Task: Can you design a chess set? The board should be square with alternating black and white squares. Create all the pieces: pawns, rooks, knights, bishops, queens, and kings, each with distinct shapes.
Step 164:
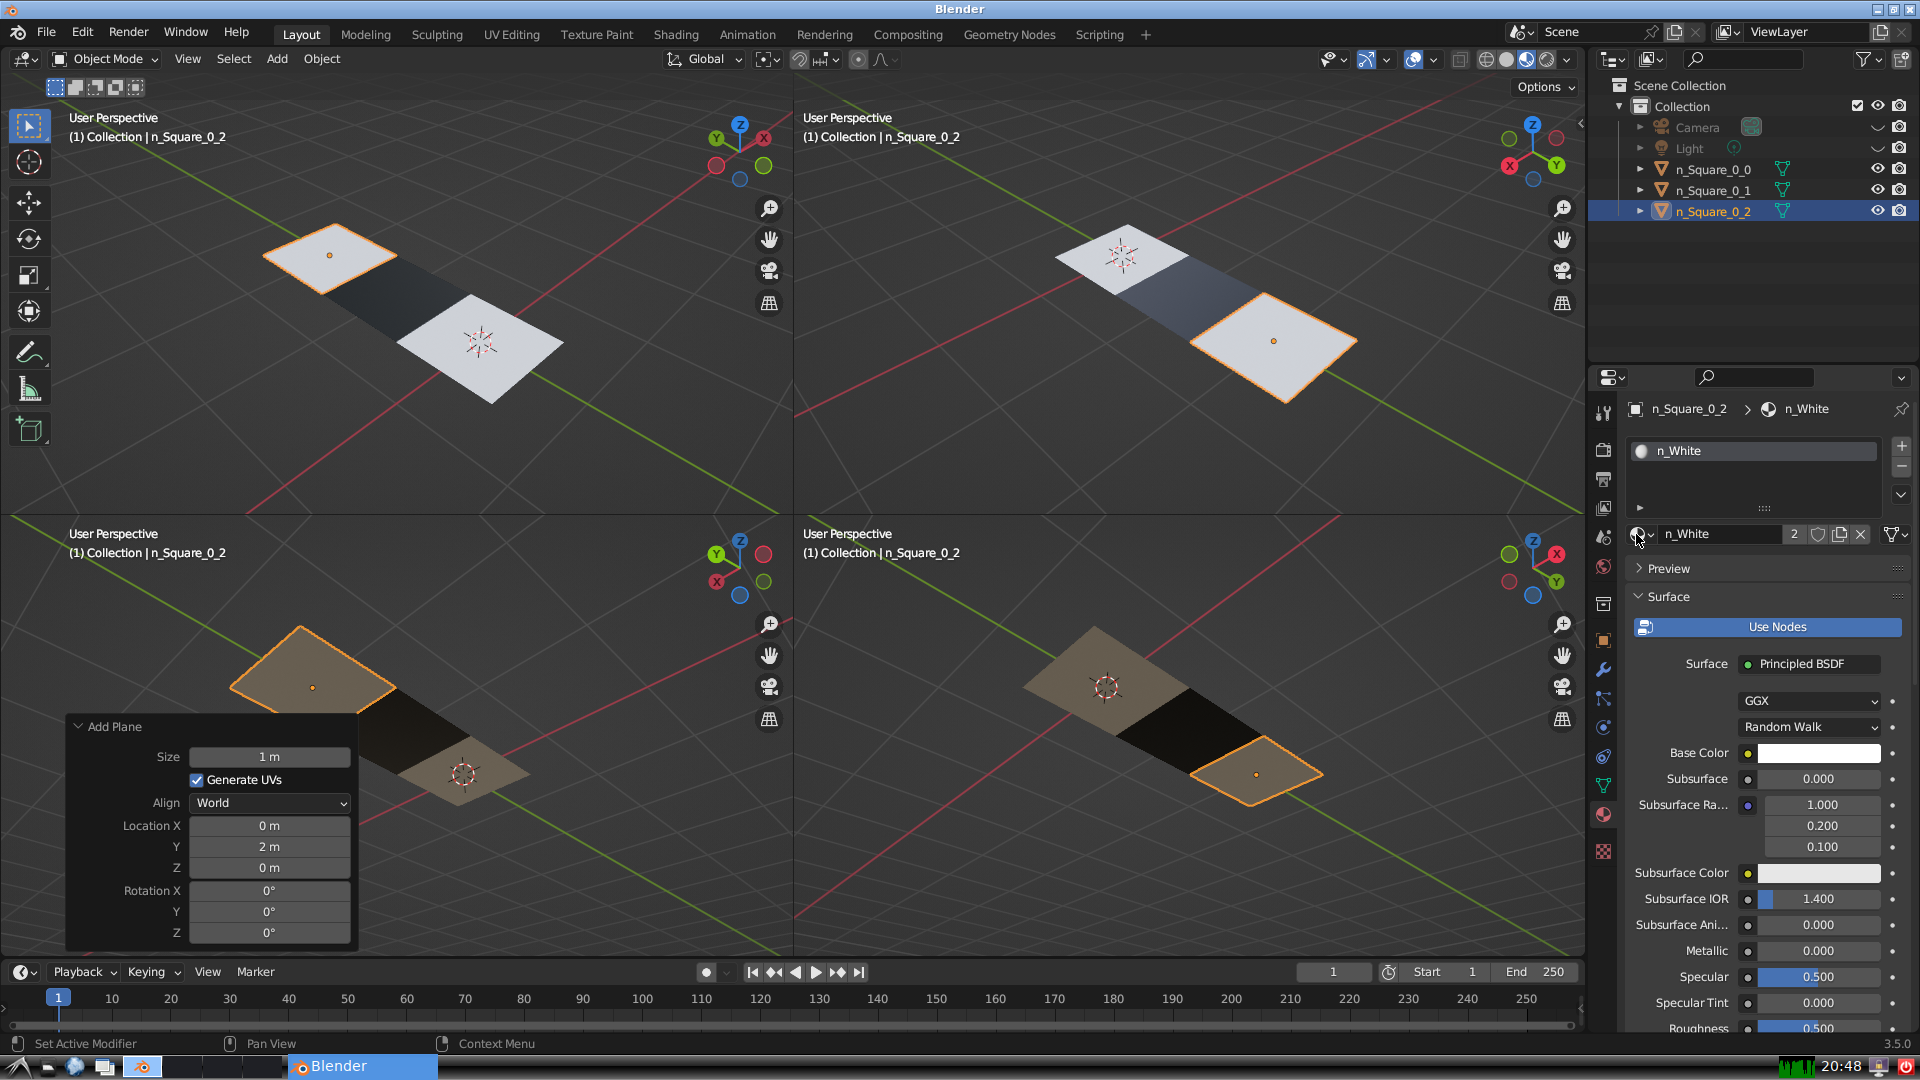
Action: {"mouse_move": [278, 58]}